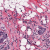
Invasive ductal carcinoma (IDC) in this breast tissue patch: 1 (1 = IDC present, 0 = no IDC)